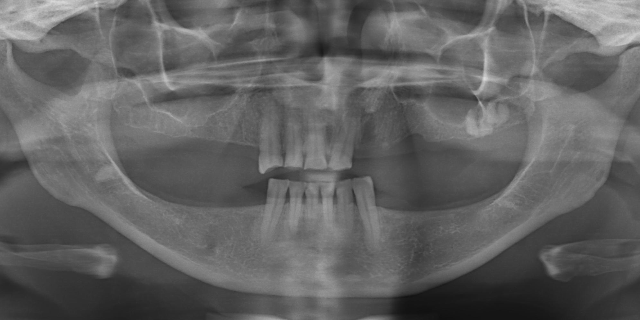
adult